Field crop: maize
Growth stage: 1
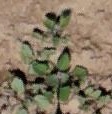
Species: convolvulus